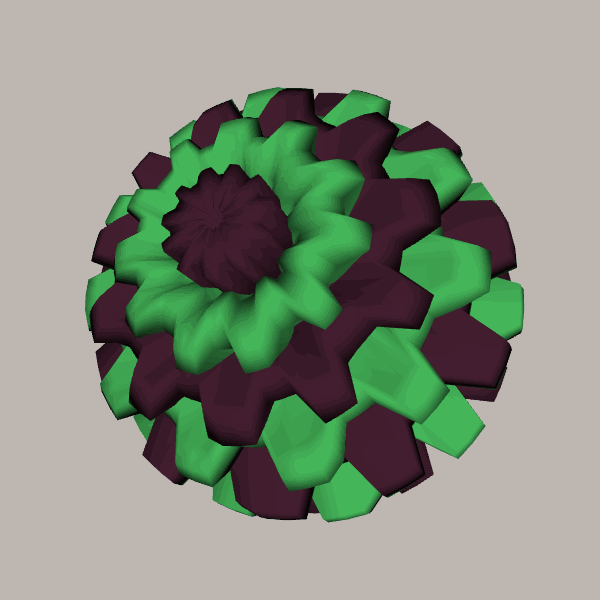
Background: light